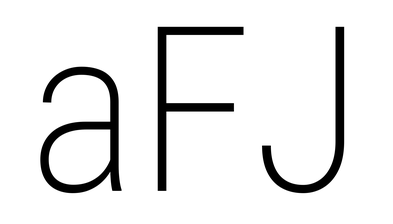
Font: Roboto_Condensed_ExtraLight